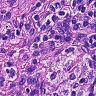
Metastatic tissue present: no